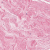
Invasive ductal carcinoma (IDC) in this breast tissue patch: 0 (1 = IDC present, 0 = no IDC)